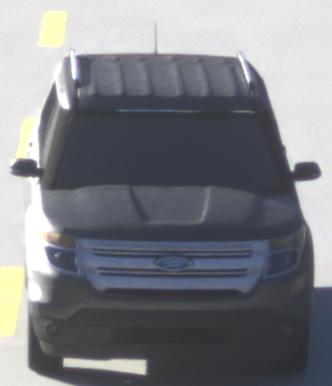
Make: Ford
Model: Explorer
Detailed model: Gen. 5
Model produced from: 2010
Model produced until: 2019
Doors: 5
Color: gray
Road condition: dry road
Daytime: sunrise or sunset
Contrast: medium contrast